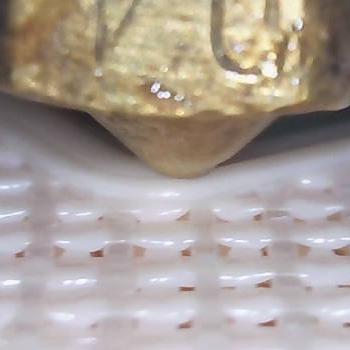
Flow rate: 188%